Question: I want to add the values in column from lists value using apply function and lambda function
I already tried to use 'for' but it spent lots of time because there are many rows (over 60,000).
for example
if 'connection_type' is 'snmpgetattack', 'attack_type' has to be 'R2L'.

'''
dos = ['udpstorm', 'apache2', 'mailbomb', 'back', 'neptune', 'land',
'smurf', 'teardrop', 'processtable', 'pod']
probe = ['satan', 'nmap', 'portsweep', 'mscan', 'ipsweep', 'saint']
r2l = ['httptunnel', 'ftp_write', 'worm', 'imap', 'xlock', 'multihop',
'warezmaster', 'named', 'snmpguess', 'phf', 'snmpgetattack',
'xsnoop', 'guess_password', 'sendmail']
'''
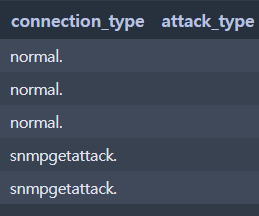
Answer: First create dictionary of list from your lists, swap values and use <URL>:
:
If value not exist in any list, 'map' function return mising value 'NaN'. E.g
in sample data for 'normal.' value, because no 'normal' in lists.
'''
d1 = {'dos':dos,'probe':probe,'r2l':r2l}
#swap key values in dict
#http://stackoverflow.com/a/316<PHONE>
d = {k: oldk for oldk, oldv in d1.items() for k in oldv}
df['attack_type'] = df['connection_type'].str.rstrip('.').map(d)
'''
:
'''
print (d)
{'udpstorm': 'dos', 'apache2': 'dos', 'mailbomb': 'dos', 'back': 'dos', 'neptune': 'dos', 'land': 'dos', 'smurf': 'dos', 'teardrop': 'dos', 'processtable': 'dos', 'pod': 'dos', 'satan': 'probe', 'nmap': 'probe', 'portsweep': 'probe', 'mscan': 'probe', 'ipsweep': 'probe', 'saint': 'probe', 'httptunnel': 'r2l', 'ftp_write': 'r2l', 'worm': 'r2l', 'imap': 'r2l', 'xlock': 'r2l', 'multihop': 'r2l', 'warezmaster': 'r2l', 'named': 'r2l', 'snmpguess': 'r2l', 'phf': 'r2l', 'snmpgetattack': 'r2l', 'xsnoop': 'r2l', 'guess_password': 'r2l', 'sendmail': 'r2l'}
'''